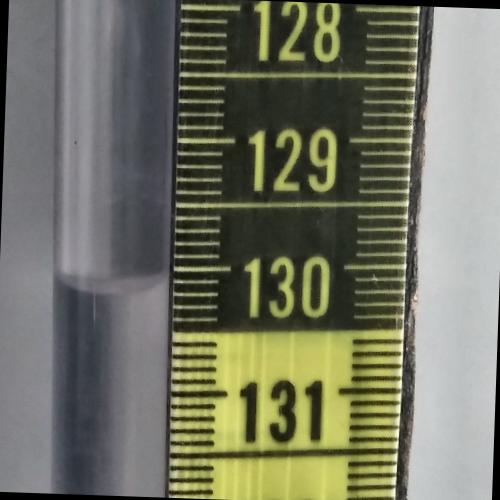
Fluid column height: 130.1 cm